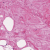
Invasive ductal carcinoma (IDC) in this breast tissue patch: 0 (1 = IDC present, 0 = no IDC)